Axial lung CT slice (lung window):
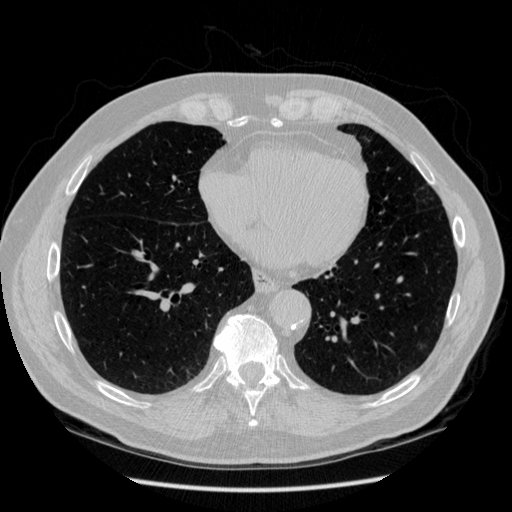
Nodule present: no